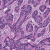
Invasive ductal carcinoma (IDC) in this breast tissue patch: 1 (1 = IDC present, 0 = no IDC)